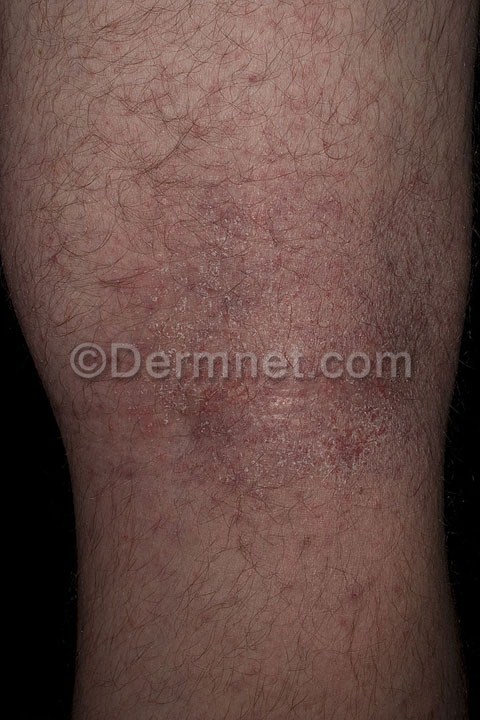
Disease: Atopic Dermatitis Photos